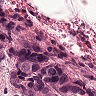
Metastatic tissue present: yes